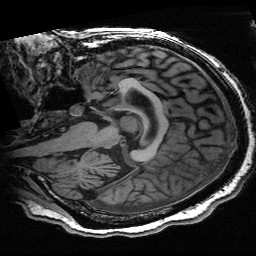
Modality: T1w
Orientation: sagittal
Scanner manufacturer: ge
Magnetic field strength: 3 T
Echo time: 0.00318 s